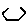
Label: hexagon